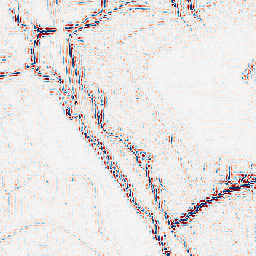
Category: wavelet
Decomposition family: wavelet_dwt
Decomposition parameters: wavelet: db2
level: 2
Upsampling method: bilinear
Upsampling parameters: scale: 2
Upsampling scale: 2